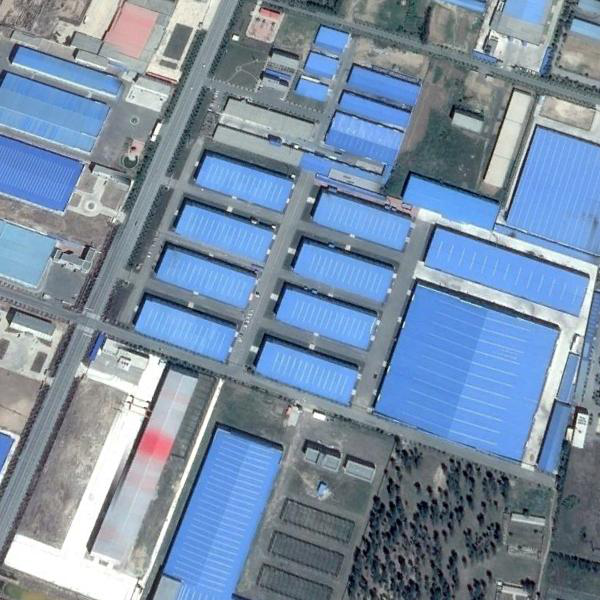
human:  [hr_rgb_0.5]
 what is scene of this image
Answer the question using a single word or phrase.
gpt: industrial